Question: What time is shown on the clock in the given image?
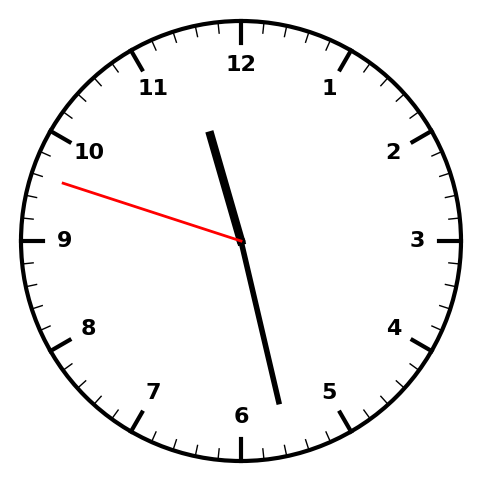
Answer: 11:27:48